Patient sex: M
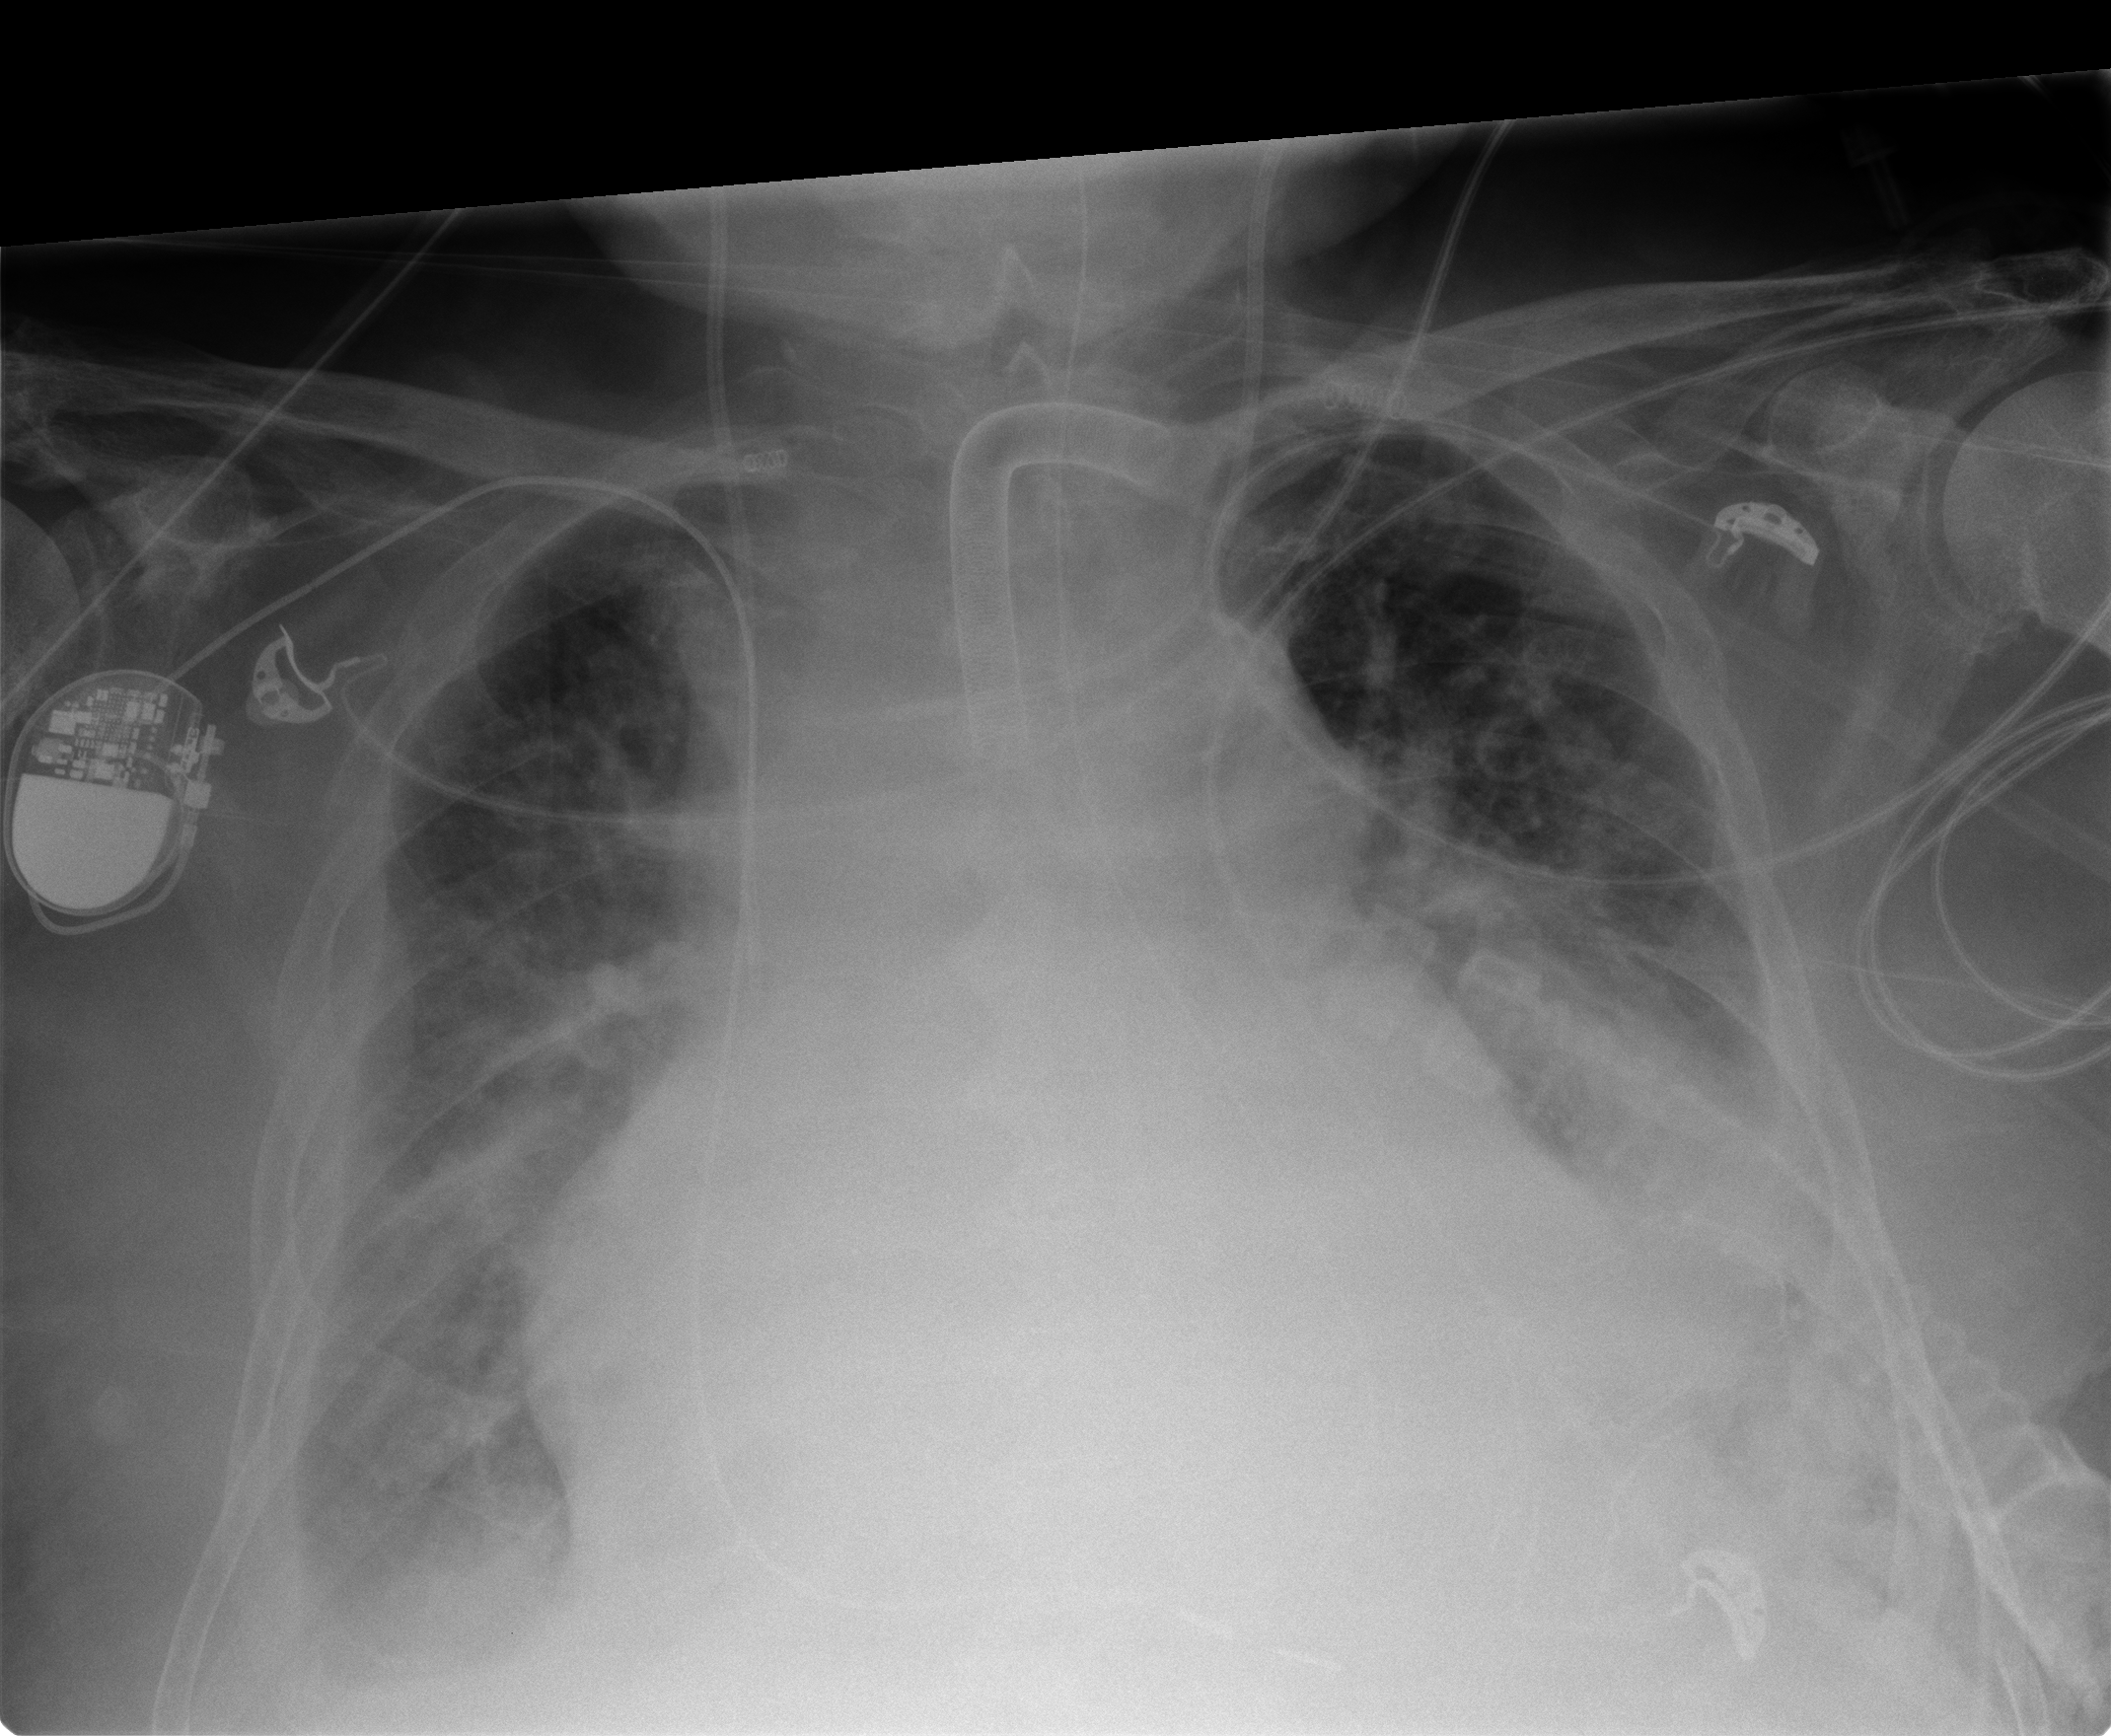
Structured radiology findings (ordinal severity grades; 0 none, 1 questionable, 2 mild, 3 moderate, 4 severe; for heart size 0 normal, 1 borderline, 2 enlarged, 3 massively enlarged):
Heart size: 2
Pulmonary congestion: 2
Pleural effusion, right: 2
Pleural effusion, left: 2
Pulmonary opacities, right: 1
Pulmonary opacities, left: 1
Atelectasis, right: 2
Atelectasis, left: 3